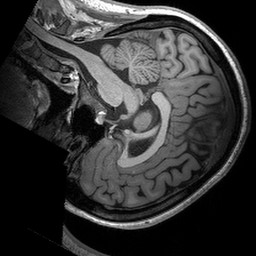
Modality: T1w
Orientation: sagittal
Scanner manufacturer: siemens
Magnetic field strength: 3 T
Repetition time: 2.53 s
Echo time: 0.00288 s